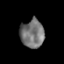
Tissue: prostate
Cell type: NK cells
Senescence score: 0.2182
Nuclear area (px): 654
Mean DAPI intensity: 116.099